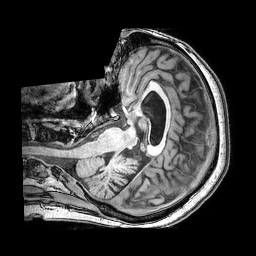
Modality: T1w
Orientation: axial
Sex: male
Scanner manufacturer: philips
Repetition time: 0.00816 s
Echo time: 0.00373 s